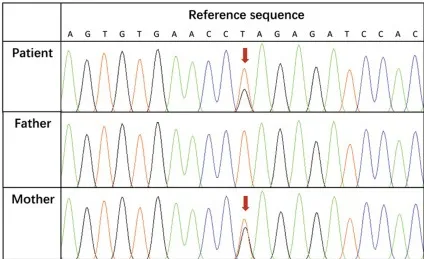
Confirmation of novel IL-10RA variants. (A) c.395T>G variant (red arrow) confirmed by Sanger sequencing.
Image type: chart (chart)